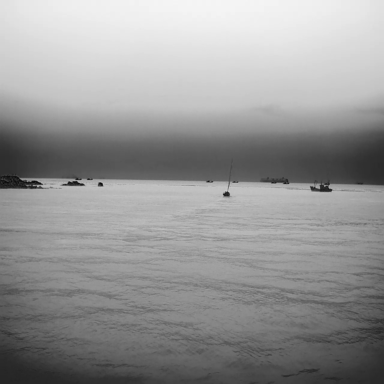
There is a sailboat in the infrared image.